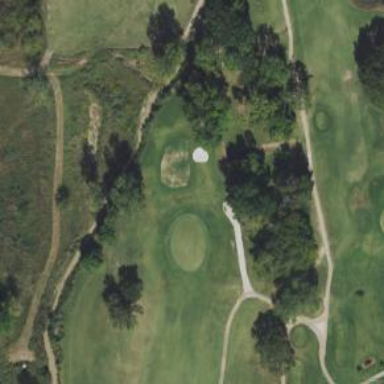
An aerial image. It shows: Golf cartpath that is also road path.